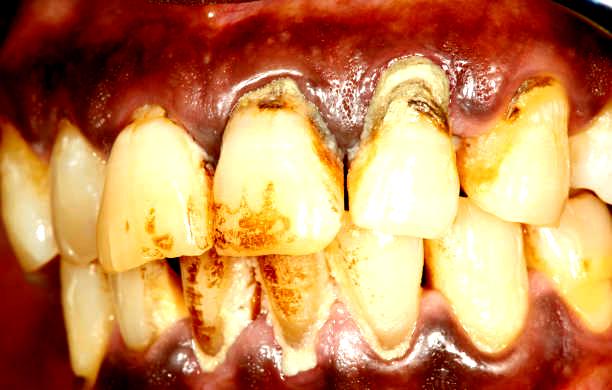
Condition: Gingivitis